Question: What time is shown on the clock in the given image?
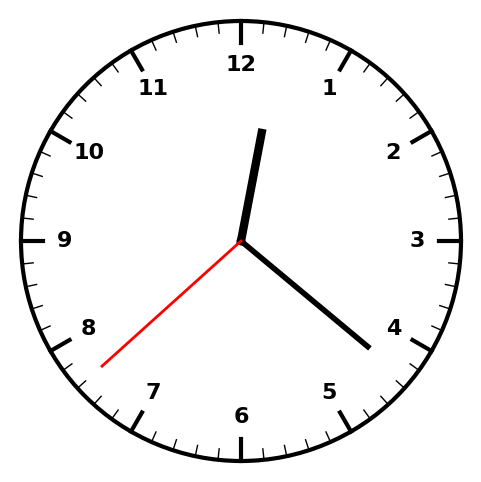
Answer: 12:21:38